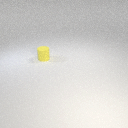
small yellow rubber cylinder